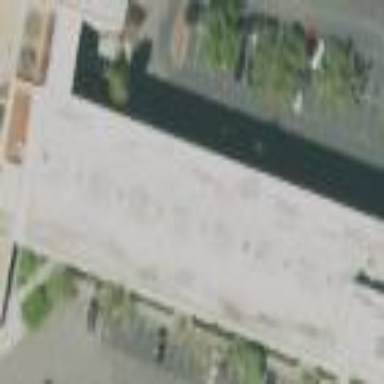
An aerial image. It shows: Part of building.